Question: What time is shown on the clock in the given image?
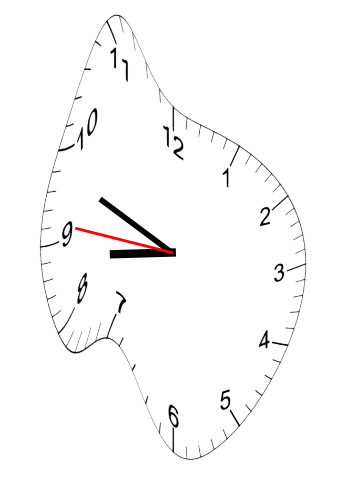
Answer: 08:48:46